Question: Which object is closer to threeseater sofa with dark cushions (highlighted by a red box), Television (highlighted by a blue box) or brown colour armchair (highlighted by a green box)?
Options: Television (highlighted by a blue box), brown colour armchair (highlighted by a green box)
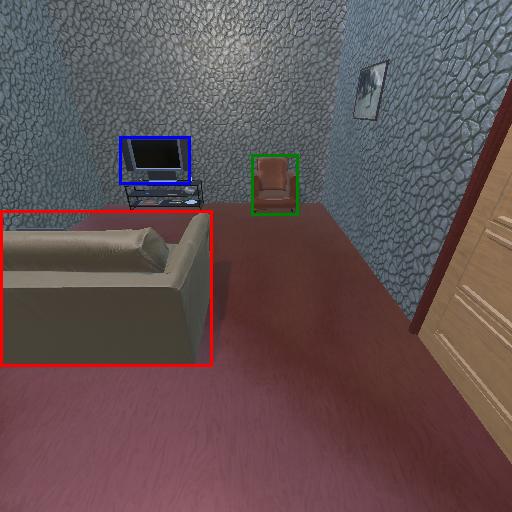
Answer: Television (highlighted by a blue box)